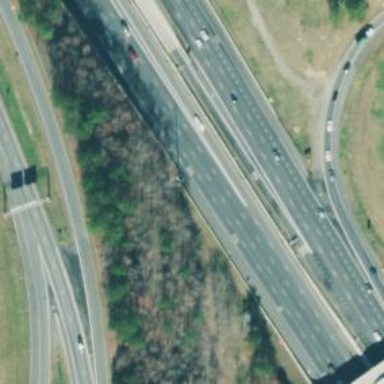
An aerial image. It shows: Asphalt motorway link.